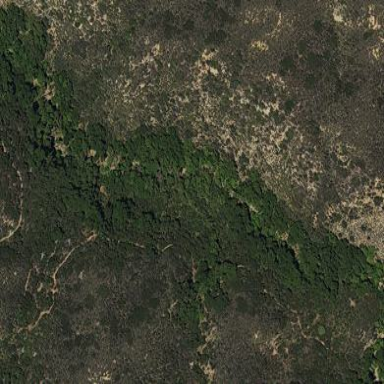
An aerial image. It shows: Lush woodland area covered with trees.